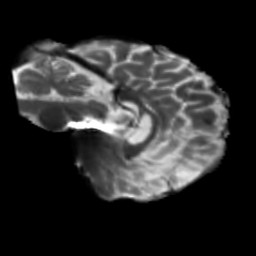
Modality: T2w
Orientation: sagittal
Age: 54
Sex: male
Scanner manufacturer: siemens
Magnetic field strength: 3 T
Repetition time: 5.25 s
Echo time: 0.08 s